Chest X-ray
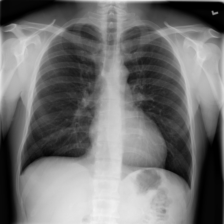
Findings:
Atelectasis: negative
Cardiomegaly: negative
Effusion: negative
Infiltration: positive
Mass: negative
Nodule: negative
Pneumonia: negative
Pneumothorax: negative
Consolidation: negative
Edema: negative
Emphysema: negative
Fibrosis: negative
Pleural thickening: negative
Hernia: negative